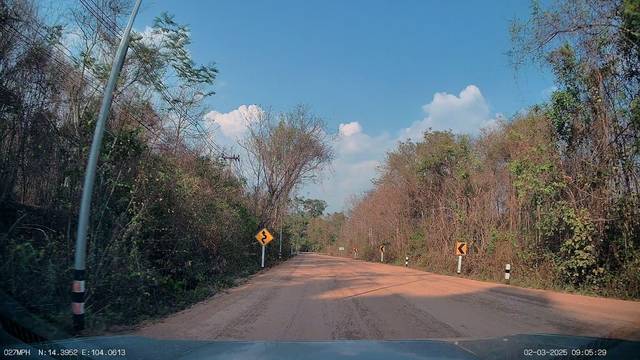
Region: Thailand
Coordinates: 14.395, 104.062